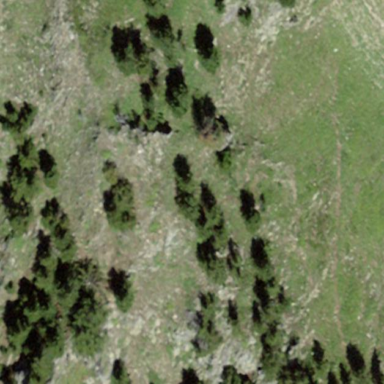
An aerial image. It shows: Forest area.